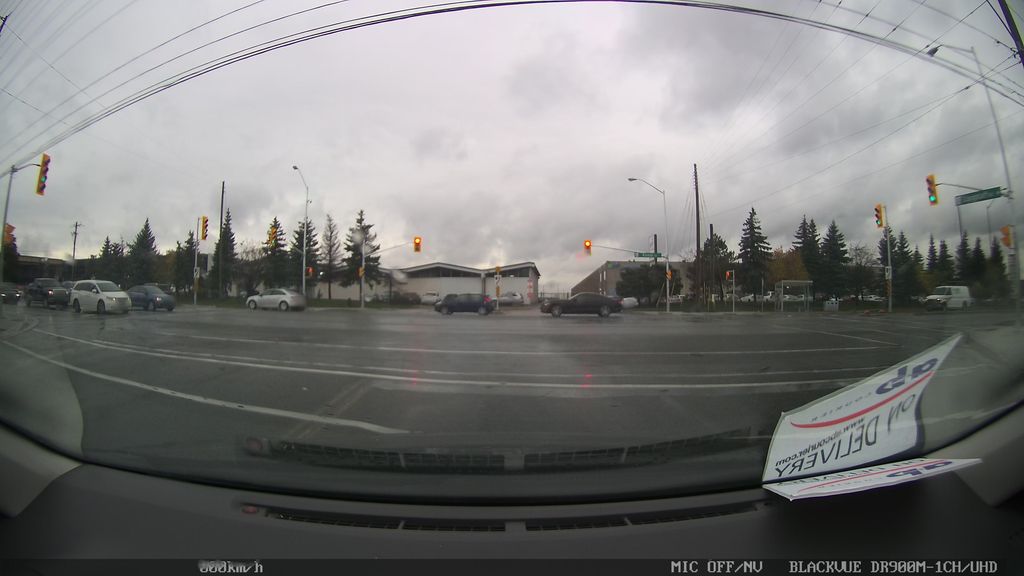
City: toronto